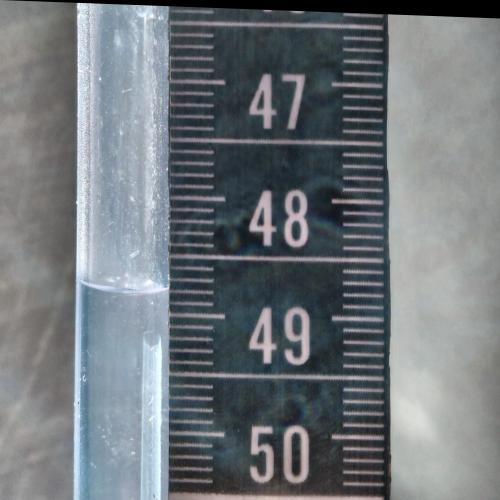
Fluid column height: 48.8 cm